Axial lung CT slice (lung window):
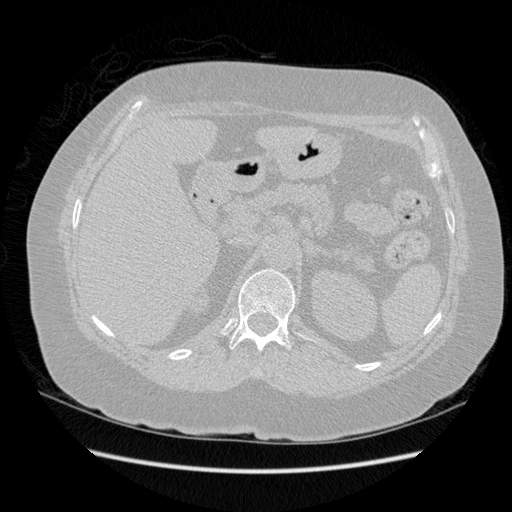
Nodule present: no